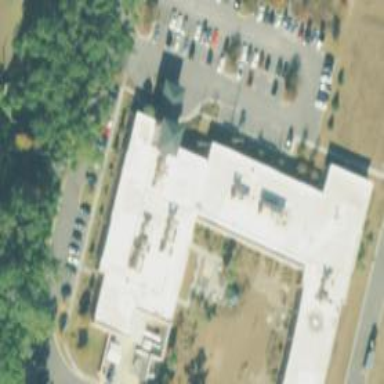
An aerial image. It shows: Hospital.